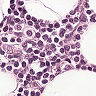
Metastatic tissue present: no